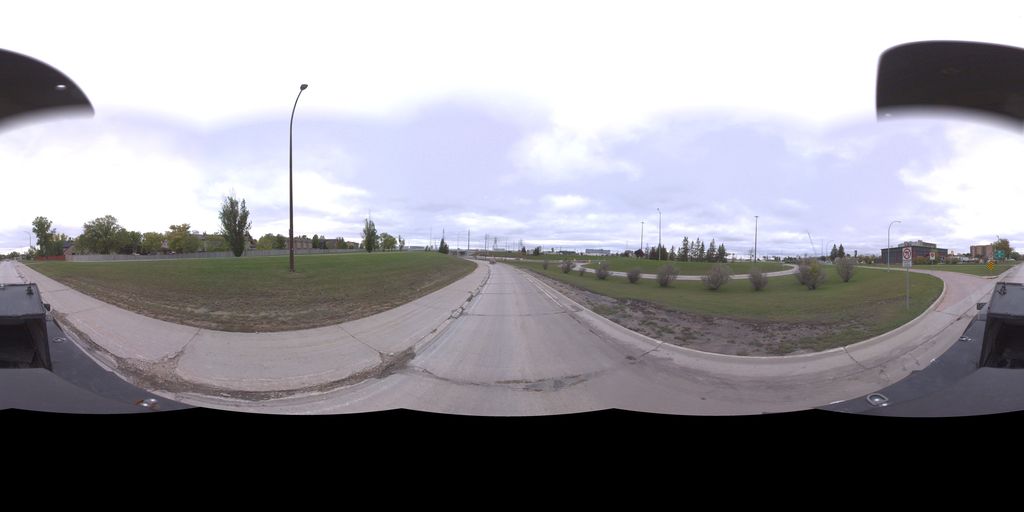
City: winnipeg